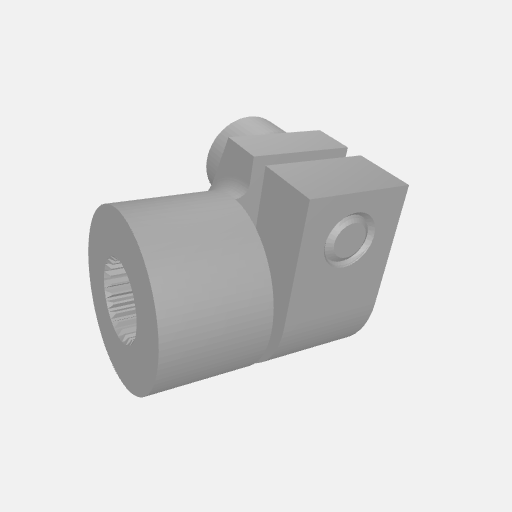
Part: ClampingCoupler6ID